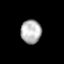
Tissue: prostate
Cell type: T cells
Senescence score: 0.744
Nuclear area (px): 470
Mean DAPI intensity: 182.662